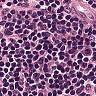
Metastatic tissue present: no